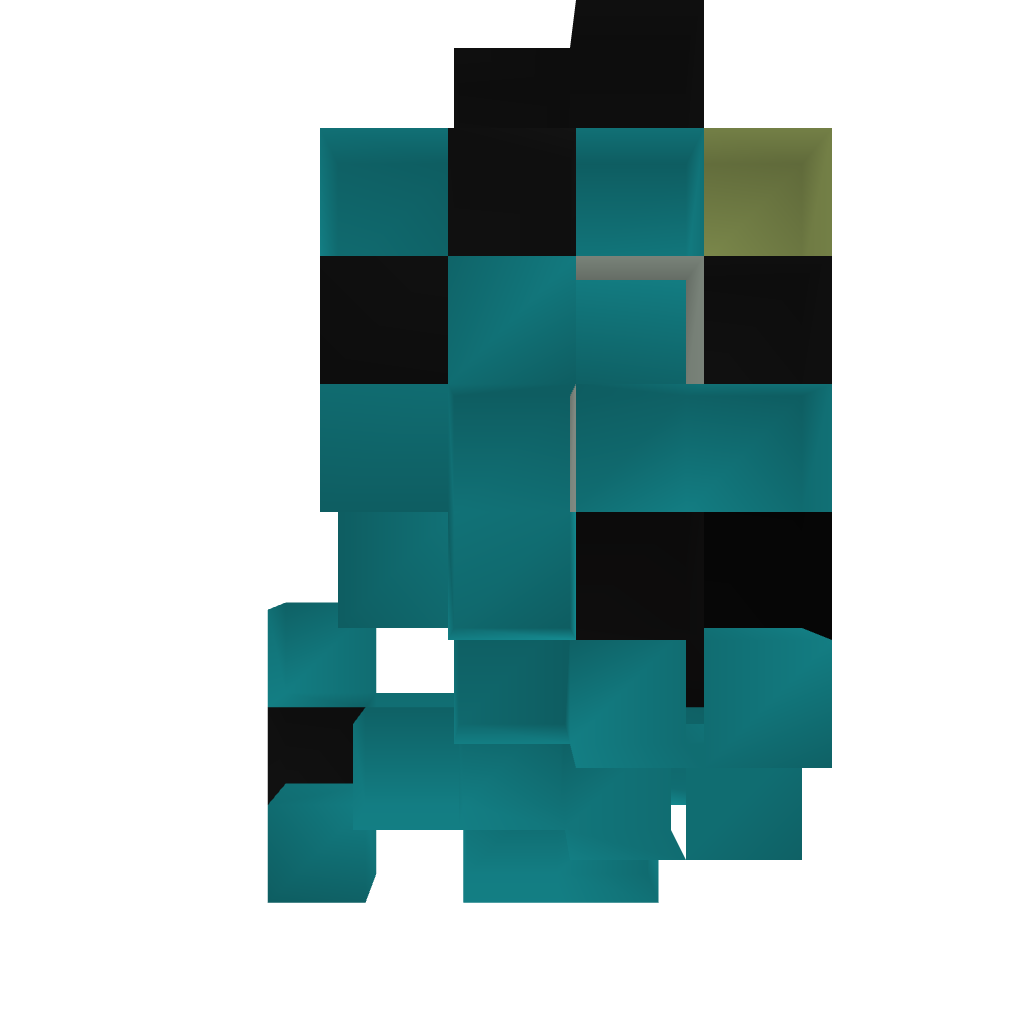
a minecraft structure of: Buttonless Blaze Grinder v2_0